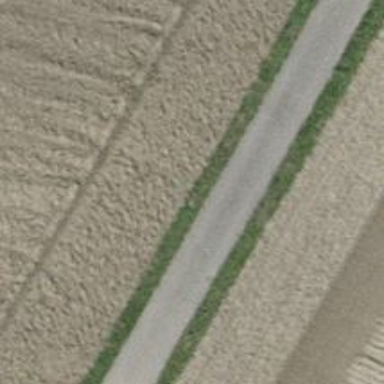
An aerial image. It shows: Well-maintained track road with grade 1 tracktype.